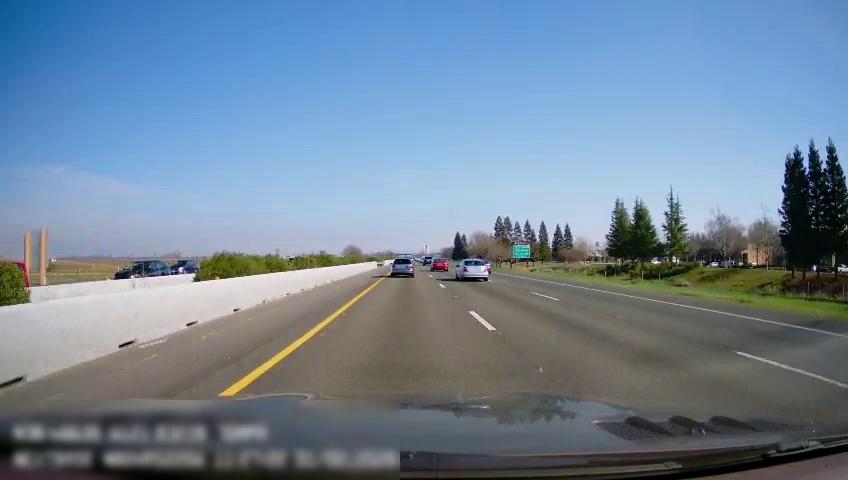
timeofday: Day
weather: Sunny
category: Drivable Space
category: Vehicles | SUV
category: Vehicles | Car
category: Vehicles | Truck
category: Vehicles | SUV
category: Vehicles | Car
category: Vehicles | Car
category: Vehicles | SUV
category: Lanes | Current Lane
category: Lanes | Current Lane
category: Lanes | Alternate Lane
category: Lanes | Alternate Lane
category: Traffic | Signs